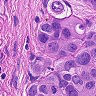
Metastatic tissue present: yes